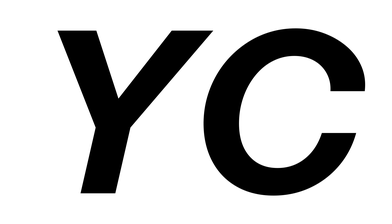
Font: InstrumentSans-Italic_Bold_Italic